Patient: sex F, age 77
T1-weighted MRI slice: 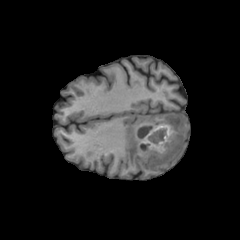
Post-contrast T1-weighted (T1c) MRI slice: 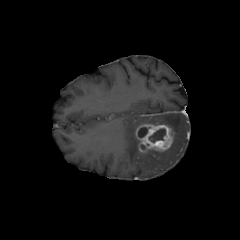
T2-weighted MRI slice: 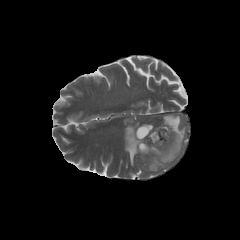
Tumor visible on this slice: yes
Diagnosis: Glioblastoma, IDH-wildtype
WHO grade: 4